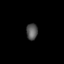
Tissue: lung
Cell type: Epithelial cells
Senescence score: 0.2034
Nuclear area (px): 178
Mean DAPI intensity: 87.197